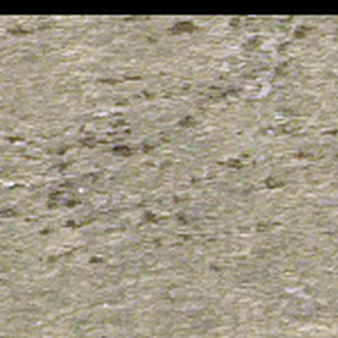
Label: other